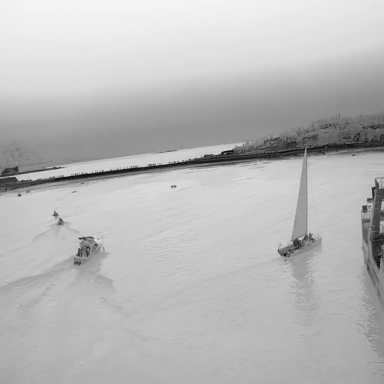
There is a sailboat in the infrared image.